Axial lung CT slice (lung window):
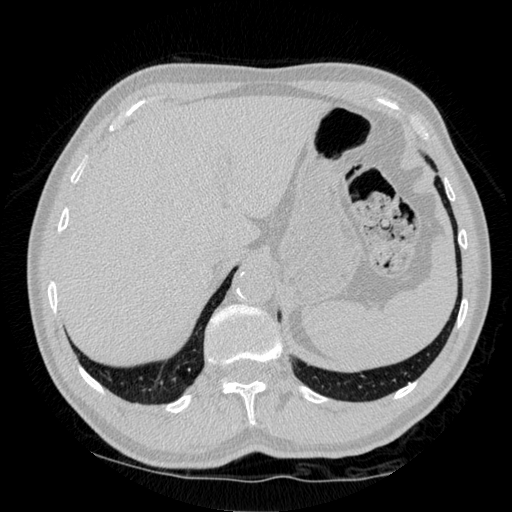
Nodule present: no